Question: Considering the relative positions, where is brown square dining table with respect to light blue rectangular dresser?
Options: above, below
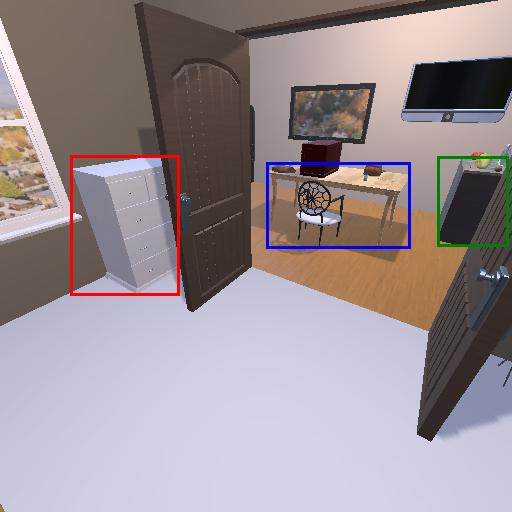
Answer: above